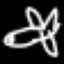
Label: airplane